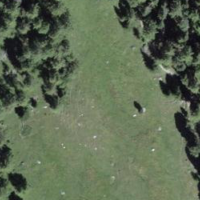
EUNIS habitat code: 43
Species observed at this site:
Bistorta vivipara
Stauroderus scalaris
Boloria titania
Cervus elaphus